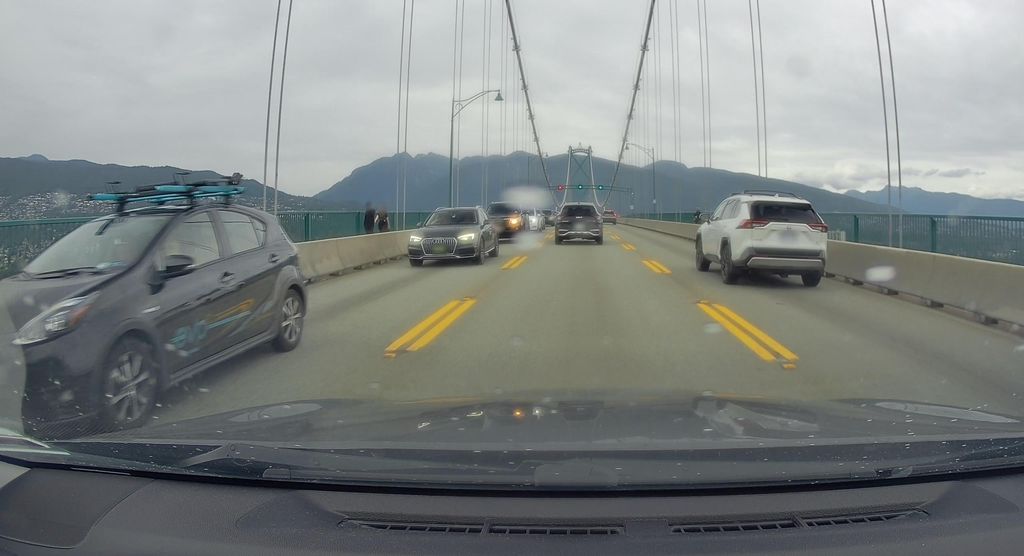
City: vancouver